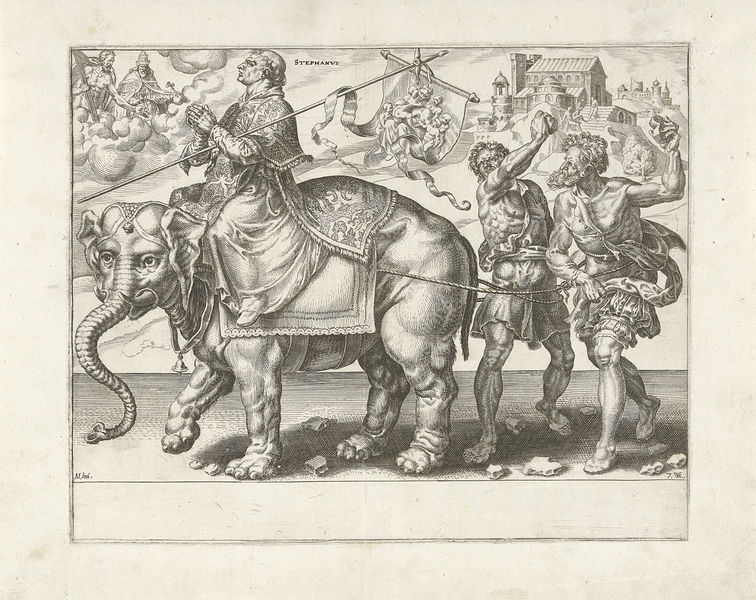
Titel: Triomf van Stefanus
Künstler: Dirck Volckertsz Coornhert
Standort: Amsterdam
Institution: Rijksmuseum
Schlagwörter: church, men, papst, painting, robe, sitting, cloud, clouds, greek, heaven, man, hill, märtyrer, castle, beard, triumphzug, flag, human, procession, ancient, martyrium, animal, warrior, stephan, humans, praying, slave, elephant, bishop, hannibal, gesteinigt